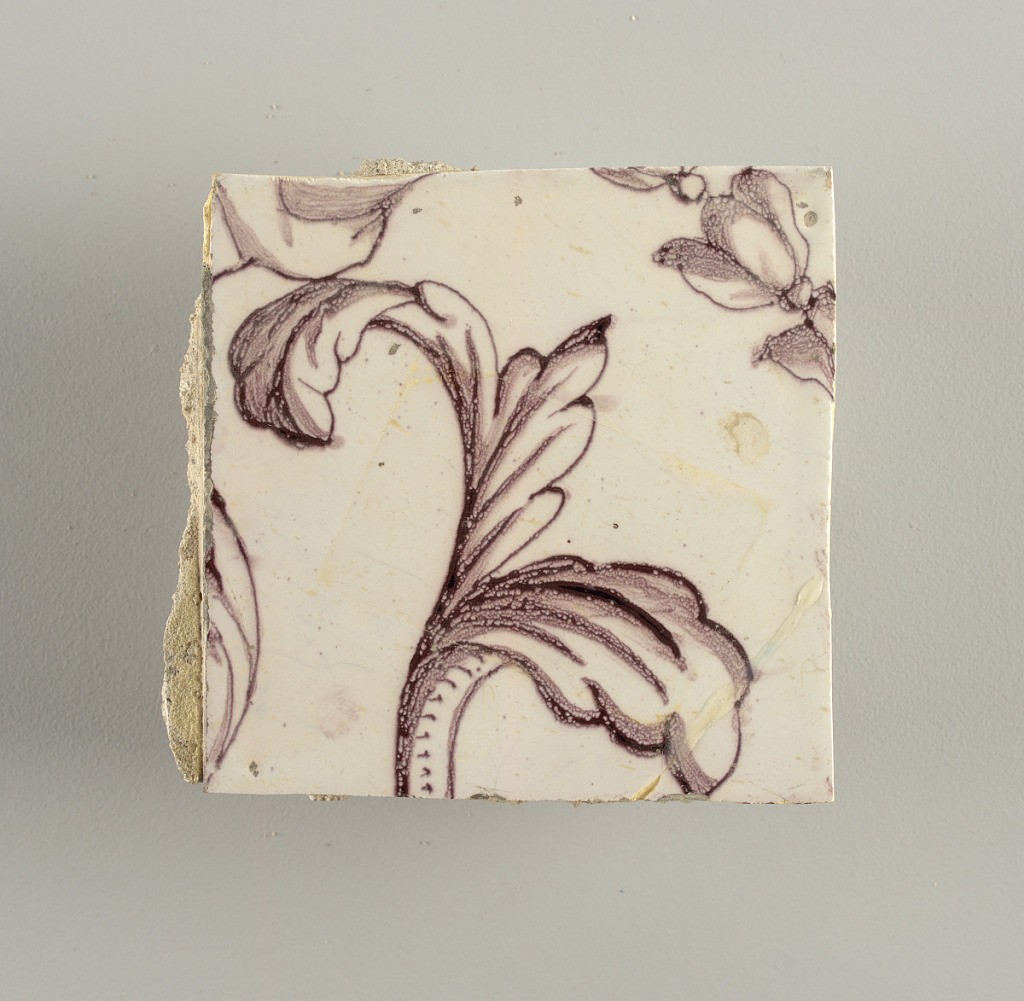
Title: Tile wall facing
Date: ca. 1725
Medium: Tin-glazed earthenware, underglaze
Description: Horizontal rectangle.  Thirty tiles wide and twenty-three tiles high with opening for fireplace eleven tiles wide and ten high.  Foliage arabesques disposed about three vertical axes from which are emphazised by urns at center and right, and at left by the figure of a standing woman carrying an infant on her arm and accompanied by two children.